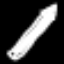
Label: pencil